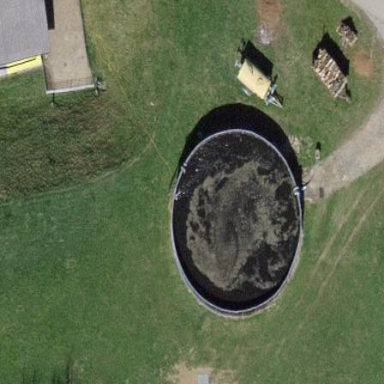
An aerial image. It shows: Sewage reservoir.